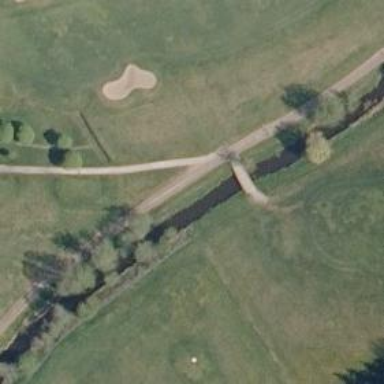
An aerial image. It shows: Track road on bridge with grade 2 track type. The bridge is suitable for nordic skiing. Classic and skating grooming is available on the track.